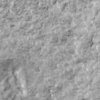
Label: not_dusty